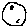
Label: moon